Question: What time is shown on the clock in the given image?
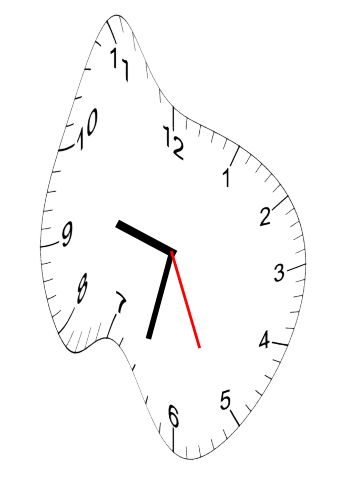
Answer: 09:32:26